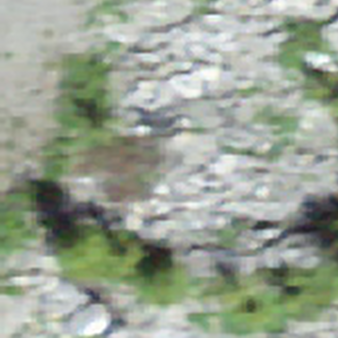
Label: other